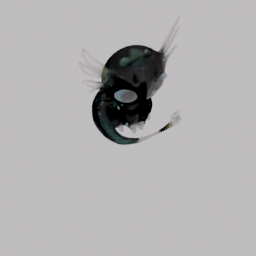
Label: animals